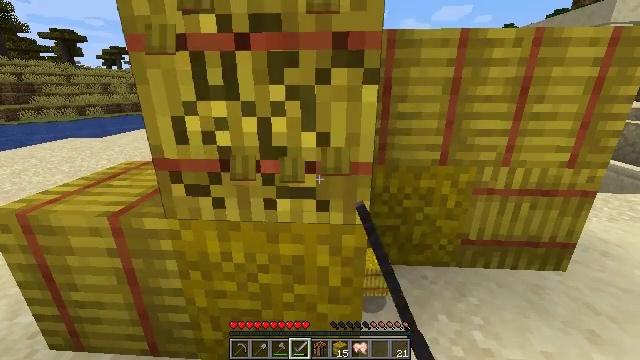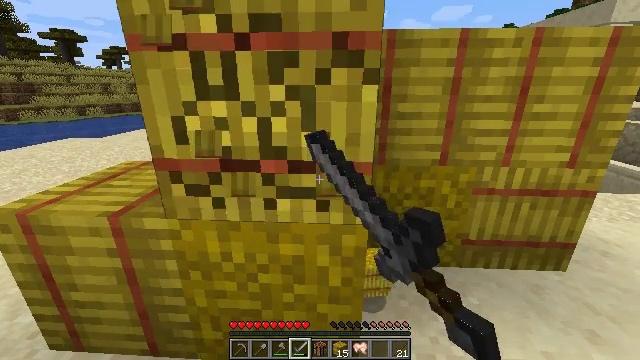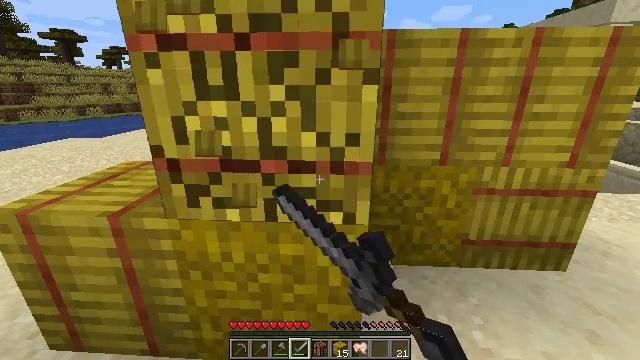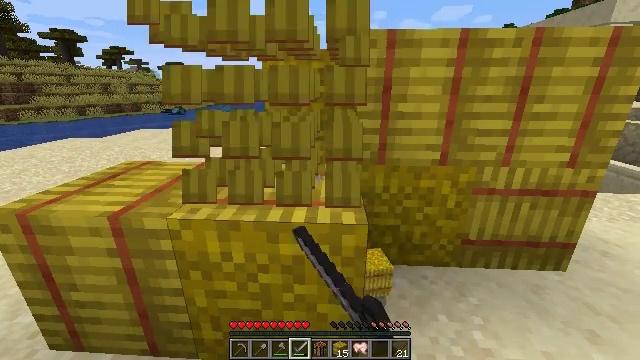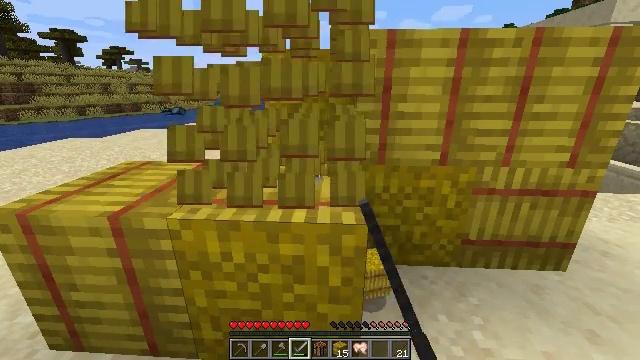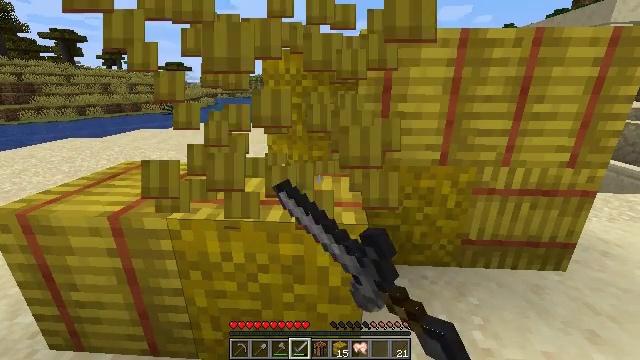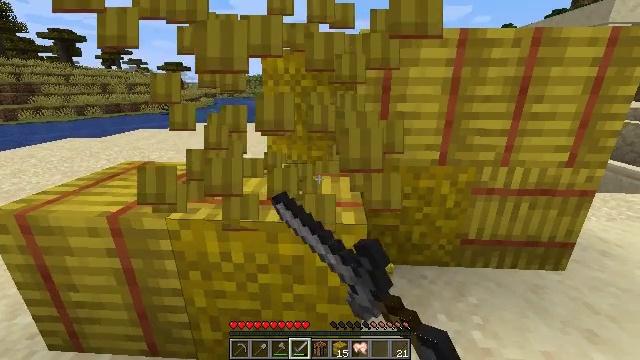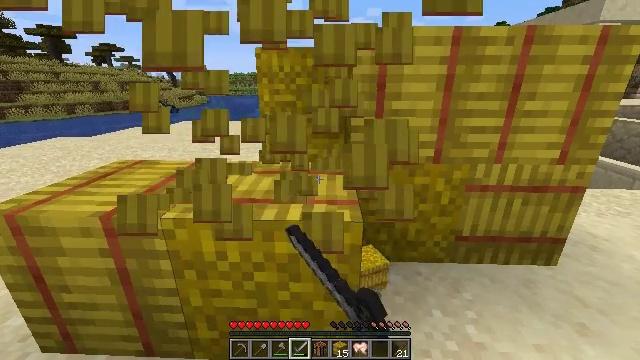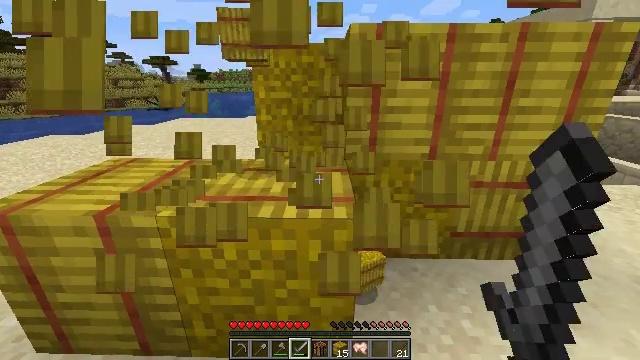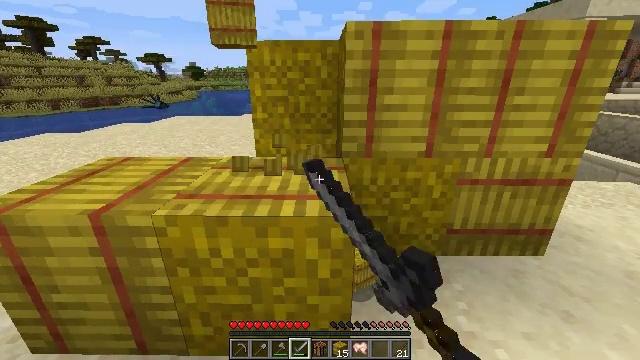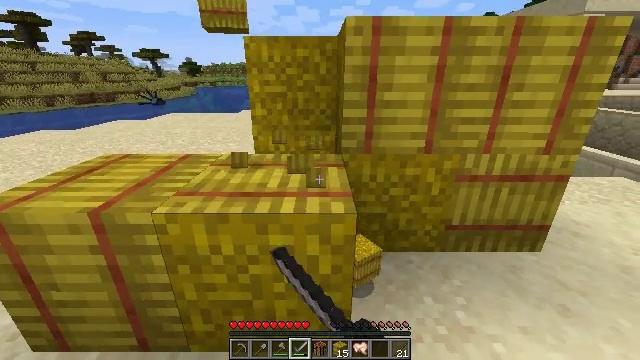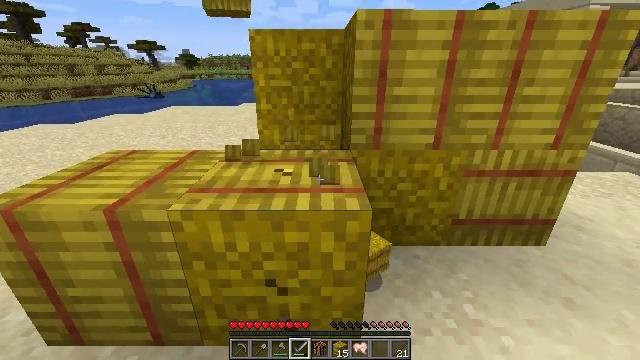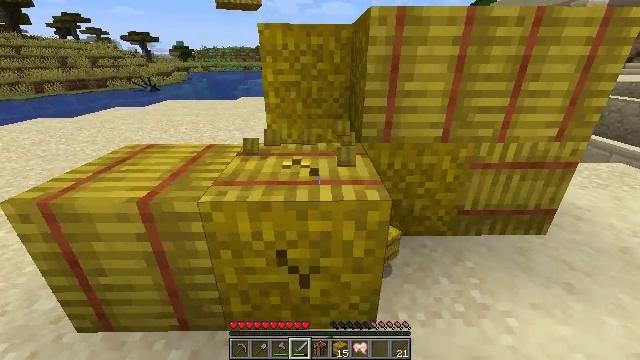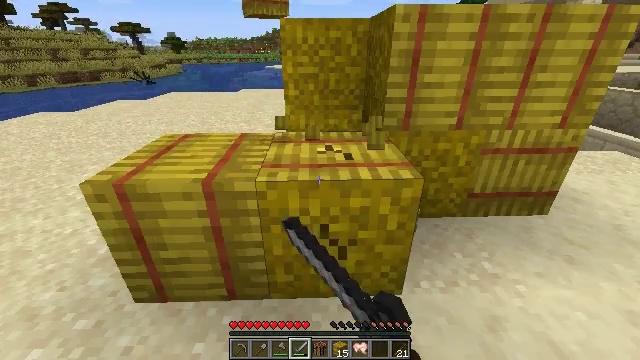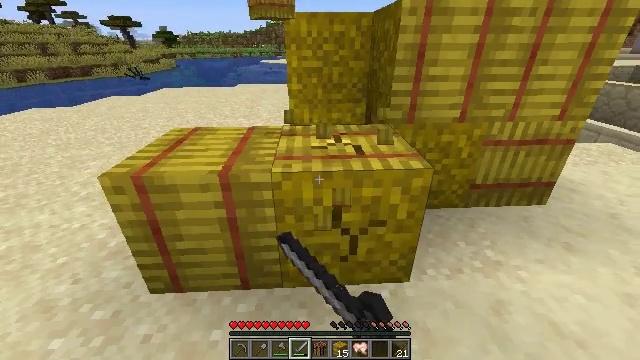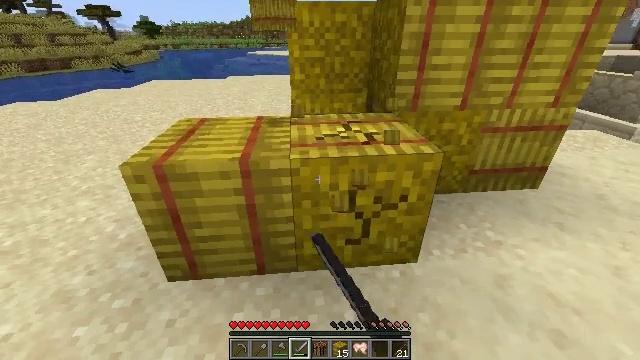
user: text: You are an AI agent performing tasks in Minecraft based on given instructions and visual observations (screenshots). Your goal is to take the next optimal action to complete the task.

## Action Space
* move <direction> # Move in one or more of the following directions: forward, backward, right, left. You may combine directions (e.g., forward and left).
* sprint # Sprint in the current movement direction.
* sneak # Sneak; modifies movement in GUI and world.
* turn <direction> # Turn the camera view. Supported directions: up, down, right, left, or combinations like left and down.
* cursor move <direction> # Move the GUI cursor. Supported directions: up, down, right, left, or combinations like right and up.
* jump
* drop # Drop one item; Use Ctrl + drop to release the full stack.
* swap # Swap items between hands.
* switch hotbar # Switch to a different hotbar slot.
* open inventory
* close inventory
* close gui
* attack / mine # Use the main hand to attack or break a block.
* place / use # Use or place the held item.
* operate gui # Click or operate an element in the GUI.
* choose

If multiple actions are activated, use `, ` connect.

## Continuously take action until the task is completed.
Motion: motion action
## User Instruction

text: Collect a hay block for crafting.
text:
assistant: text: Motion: attack / mine
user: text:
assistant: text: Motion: attack / mine
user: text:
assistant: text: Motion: attack / mine
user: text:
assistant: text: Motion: attack / mine
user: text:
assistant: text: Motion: attack / mine
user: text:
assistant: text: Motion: attack / mine
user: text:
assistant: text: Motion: turn right, attack / mine
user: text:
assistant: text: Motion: attack / mine
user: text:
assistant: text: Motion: attack / mine
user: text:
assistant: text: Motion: move left, attack / mine
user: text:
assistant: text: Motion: move back and move left, turn down, attack / mine
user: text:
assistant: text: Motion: move back and move left, turn down, attack / mine
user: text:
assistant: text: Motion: move back and move left, turn right and down, attack / mine
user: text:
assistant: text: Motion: move left, turn right and down, attack / mine
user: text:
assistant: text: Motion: turn right and down, attack / mine
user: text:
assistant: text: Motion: turn right and down, attack / mine
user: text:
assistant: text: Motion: turn right, attack / mine
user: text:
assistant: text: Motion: turn right, attack / mine
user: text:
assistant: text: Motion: attack / mine
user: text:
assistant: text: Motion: attack / mine
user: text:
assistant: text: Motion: attack / mine
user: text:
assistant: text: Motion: attack / mine
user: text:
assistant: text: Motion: attack / mine
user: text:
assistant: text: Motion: attack / mine
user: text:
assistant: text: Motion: attack / mine
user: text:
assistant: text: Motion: attack / mine
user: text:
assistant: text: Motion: attack / mine
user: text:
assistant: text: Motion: attack / mine
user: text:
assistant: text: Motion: attack / mine
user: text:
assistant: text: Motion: move left, attack / mine